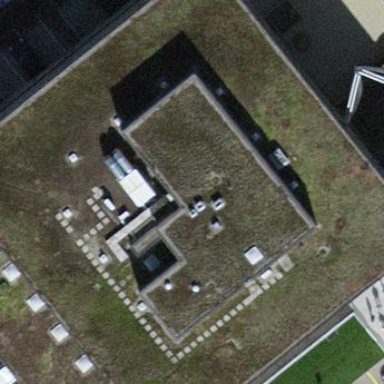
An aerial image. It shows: Commercial building.